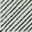
Piece: xx